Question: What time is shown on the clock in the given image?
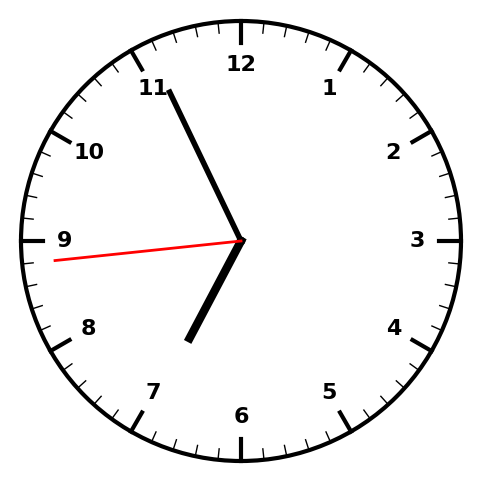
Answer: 06:55:44